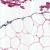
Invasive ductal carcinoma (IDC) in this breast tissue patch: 0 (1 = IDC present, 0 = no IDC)